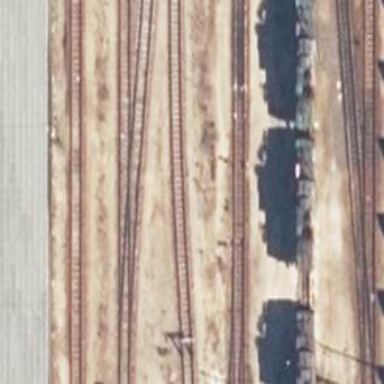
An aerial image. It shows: Railway yard in service.